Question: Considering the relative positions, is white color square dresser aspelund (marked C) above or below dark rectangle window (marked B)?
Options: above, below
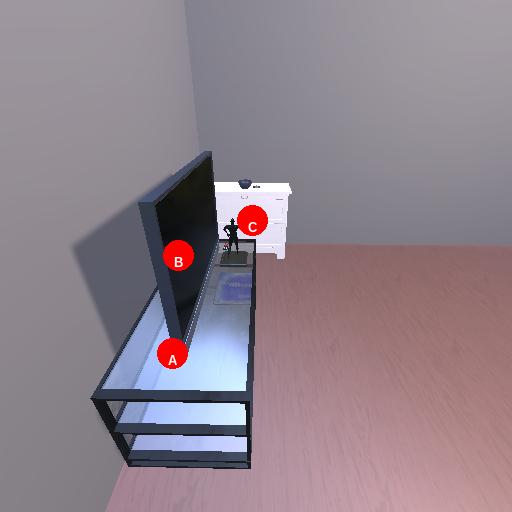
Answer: above